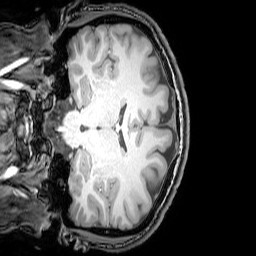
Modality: T1w
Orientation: coronal
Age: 25
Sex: male
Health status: healthy
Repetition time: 0.081 s
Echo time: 0.037 s